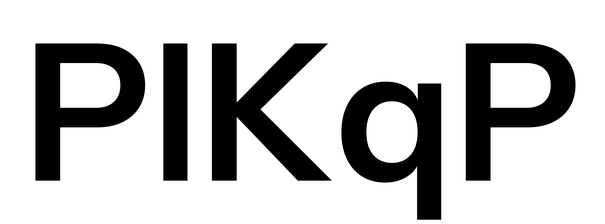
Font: InstrumentSans_SemiBold